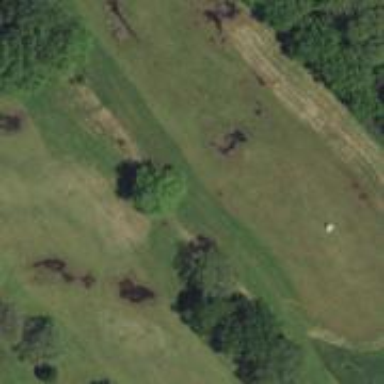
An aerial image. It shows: Well-maintained grassy area designated as golf fairway. It is part of golf sport facility.